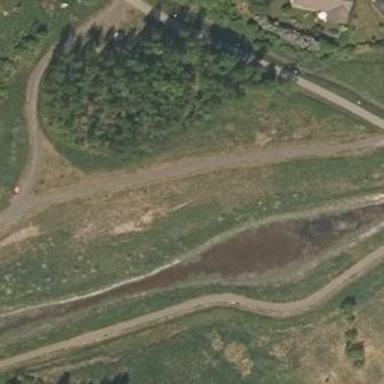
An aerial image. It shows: Retention basin filled with water.